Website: bh-photo
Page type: gifting
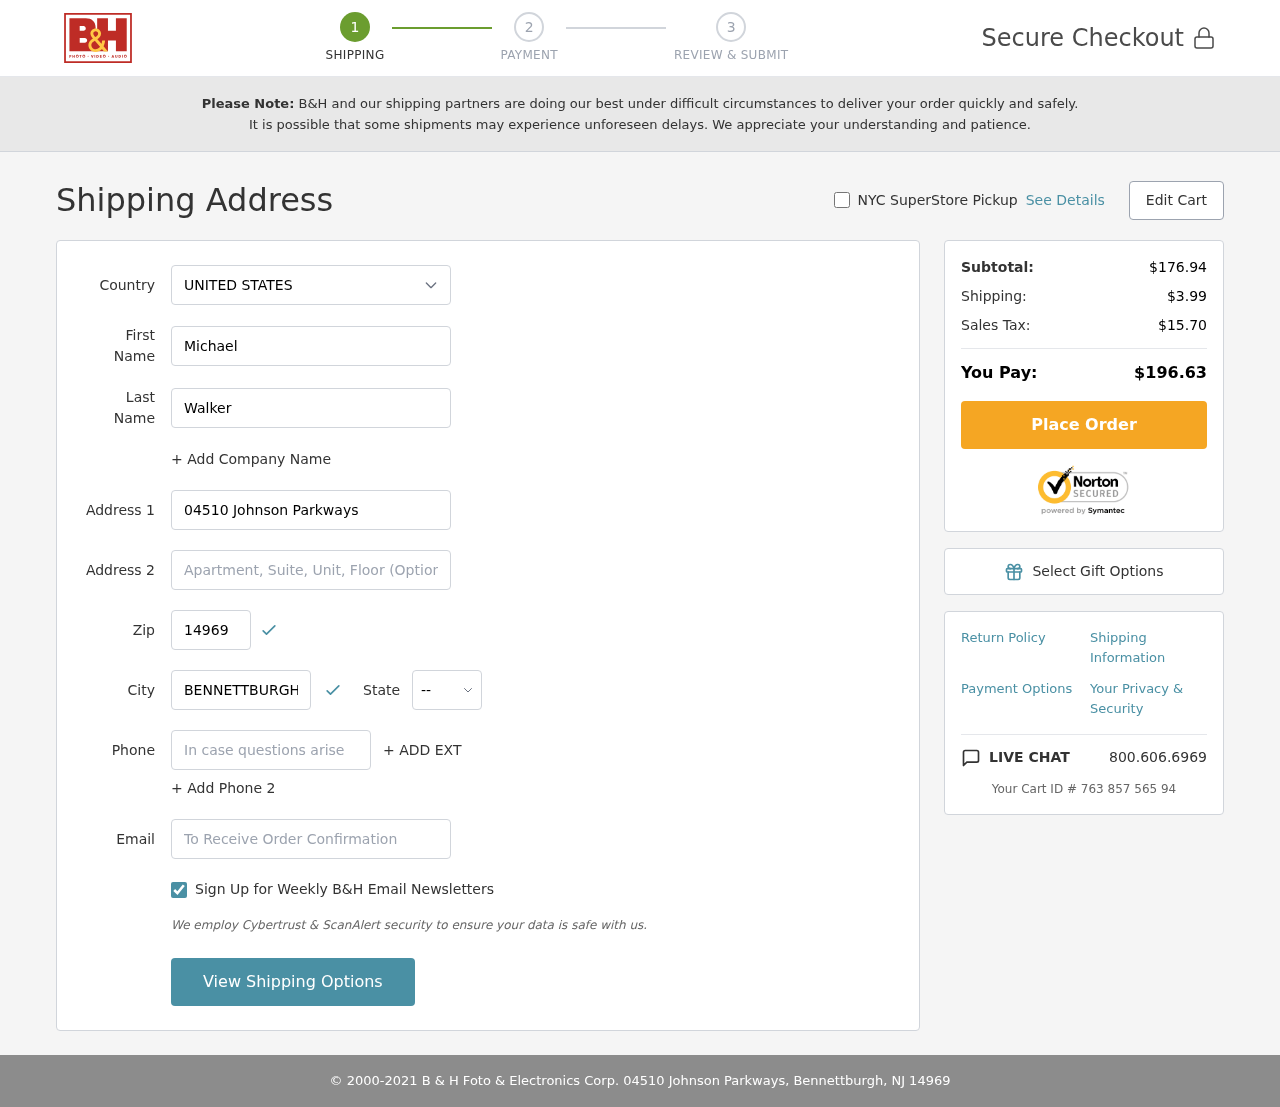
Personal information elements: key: PII_CITY
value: Bennettburgh
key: PII_COUNTRY
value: United States
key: PII_EMAIL
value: michael.walker@hotmail.com
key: PII_FIRSTNAME
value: Michael
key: PII_LASTNAME
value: Walker
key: PII_PHONE
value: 9433333410
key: PII_POSTCODE
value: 14969
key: PII_STATE_ABBR
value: NJ
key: PII_STREET
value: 04510 Johnson Parkways
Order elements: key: ORDER_SUBTOTAL
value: $176.94
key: ORDER_SHIPPING_COST
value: $3.99
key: ORDER_TAX
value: $15.70
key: ORDER_TOTAL
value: $196.63
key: ORDER_ID
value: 763 857 565 94